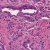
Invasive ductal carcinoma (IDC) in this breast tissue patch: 0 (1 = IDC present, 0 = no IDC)